Field crop: tomato
Growth stage: 2
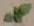
Species: solanum